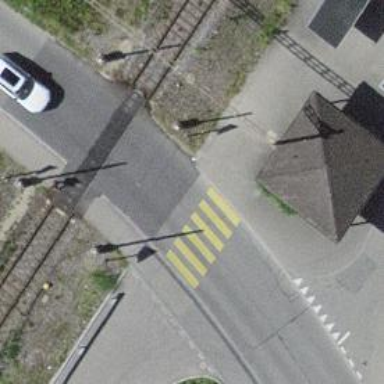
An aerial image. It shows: Marked road crossing.